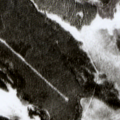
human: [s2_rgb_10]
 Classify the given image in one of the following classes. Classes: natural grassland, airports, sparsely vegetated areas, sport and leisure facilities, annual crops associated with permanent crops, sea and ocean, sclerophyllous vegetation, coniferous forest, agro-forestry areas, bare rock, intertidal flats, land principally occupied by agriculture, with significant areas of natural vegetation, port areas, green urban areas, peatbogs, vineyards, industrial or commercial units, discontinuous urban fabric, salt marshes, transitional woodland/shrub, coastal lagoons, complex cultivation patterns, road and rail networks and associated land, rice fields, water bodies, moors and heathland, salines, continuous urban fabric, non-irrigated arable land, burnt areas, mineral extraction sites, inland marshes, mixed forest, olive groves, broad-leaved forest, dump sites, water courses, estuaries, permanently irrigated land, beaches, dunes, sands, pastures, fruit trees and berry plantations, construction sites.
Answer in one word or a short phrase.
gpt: coniferous forest, transitional woodland/shrub, peatbogs